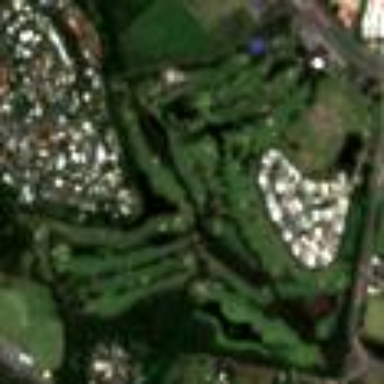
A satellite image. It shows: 18-hole golf course classified as leisure land.